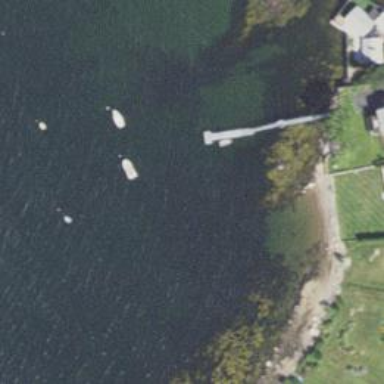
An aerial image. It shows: Man-made pier.